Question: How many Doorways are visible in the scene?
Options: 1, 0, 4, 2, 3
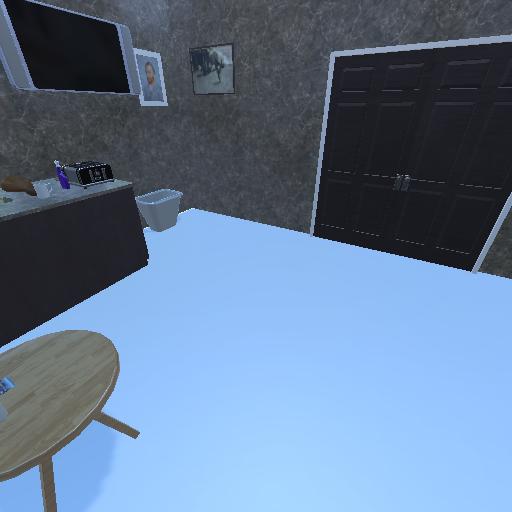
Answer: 1